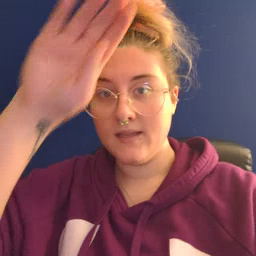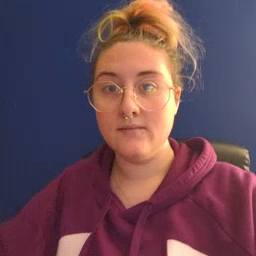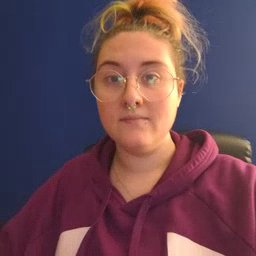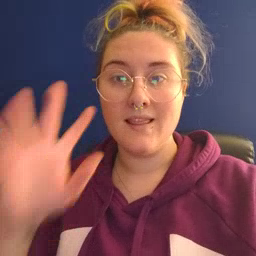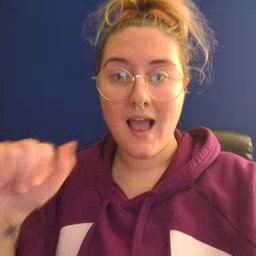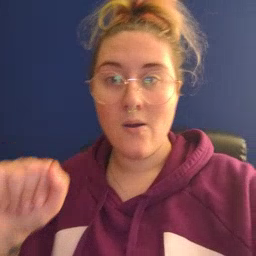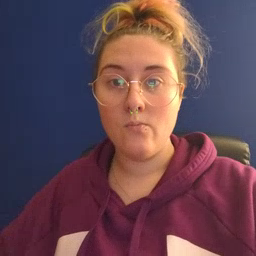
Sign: loud